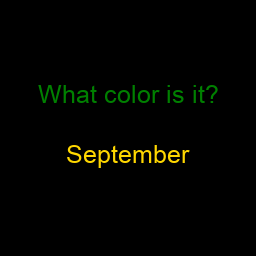
Color: gold
Background color: black
Question text color: green